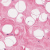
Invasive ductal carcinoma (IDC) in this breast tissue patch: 0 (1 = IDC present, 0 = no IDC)